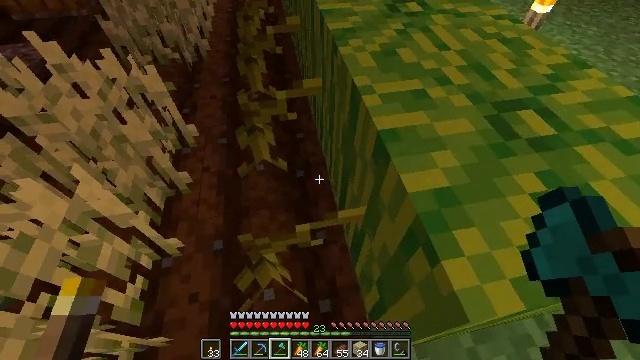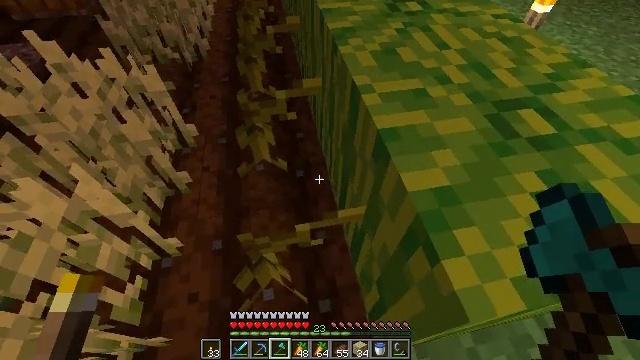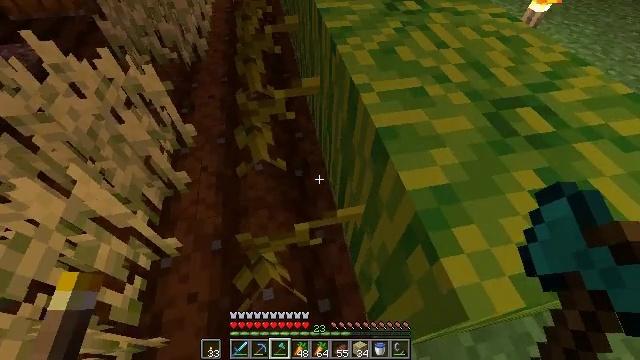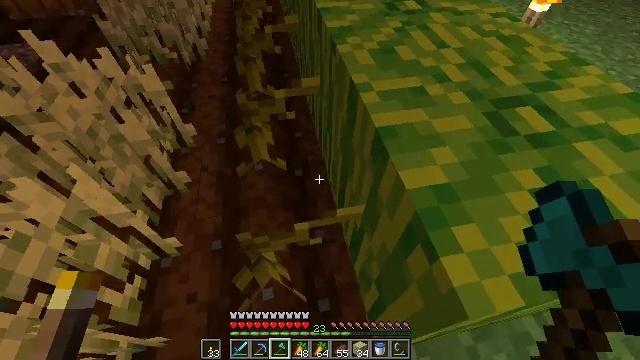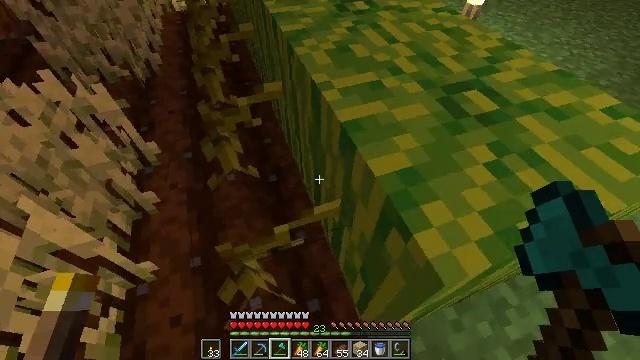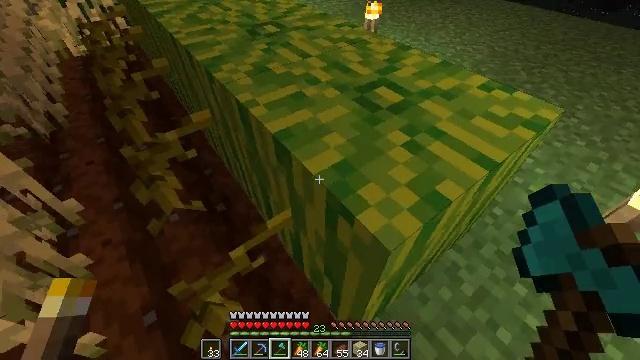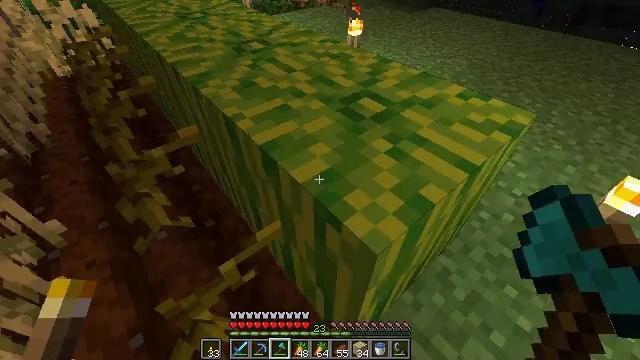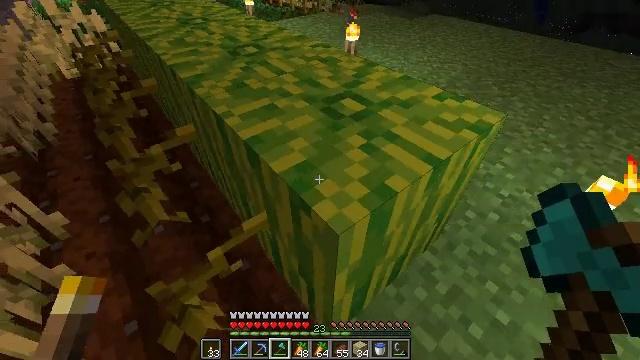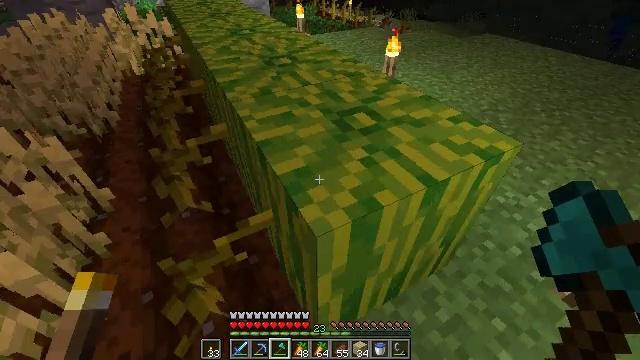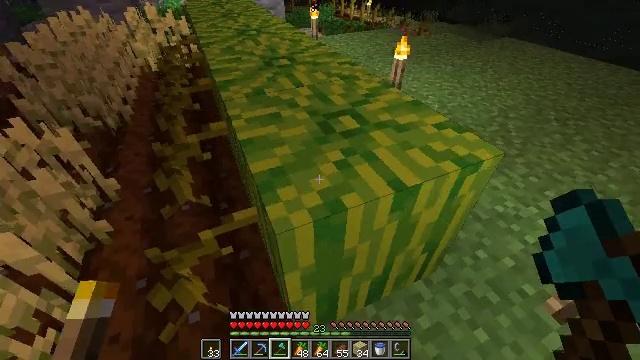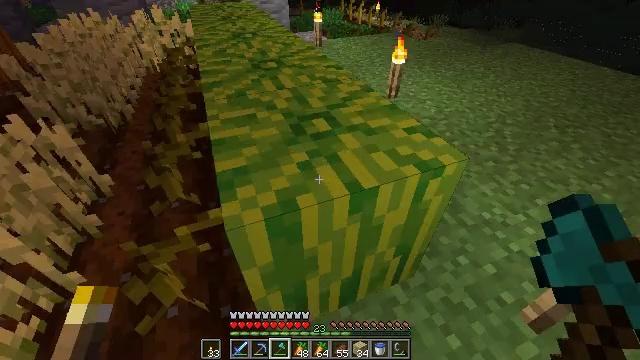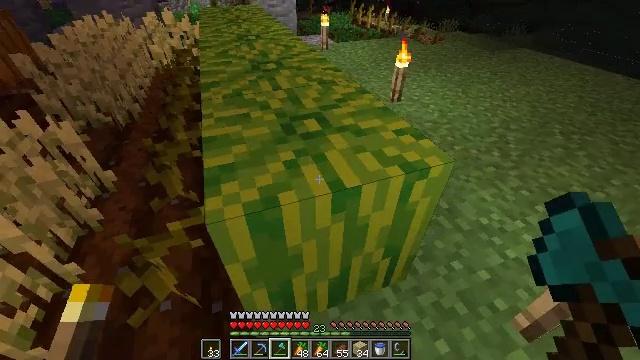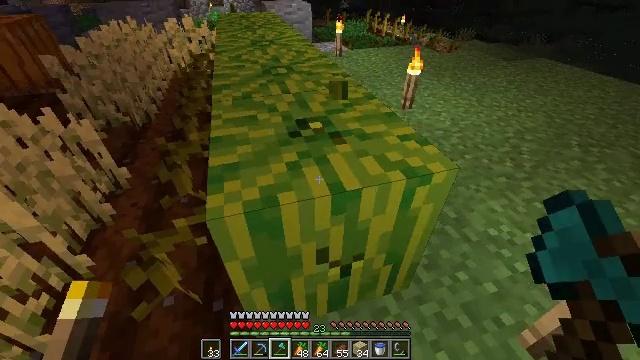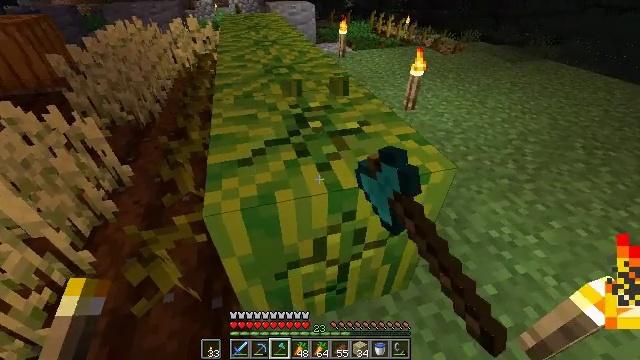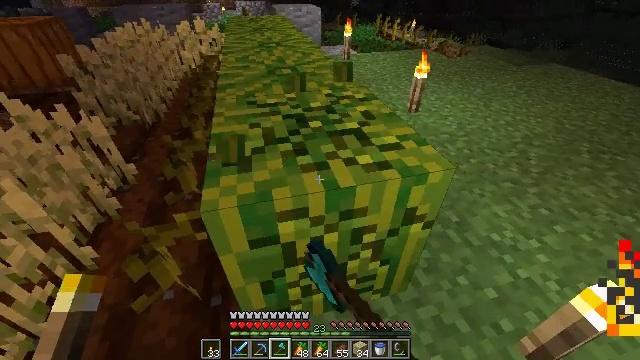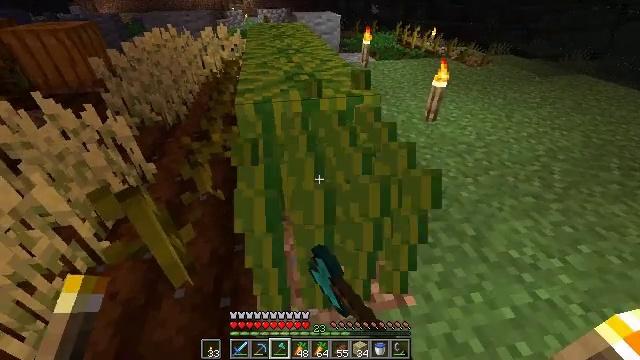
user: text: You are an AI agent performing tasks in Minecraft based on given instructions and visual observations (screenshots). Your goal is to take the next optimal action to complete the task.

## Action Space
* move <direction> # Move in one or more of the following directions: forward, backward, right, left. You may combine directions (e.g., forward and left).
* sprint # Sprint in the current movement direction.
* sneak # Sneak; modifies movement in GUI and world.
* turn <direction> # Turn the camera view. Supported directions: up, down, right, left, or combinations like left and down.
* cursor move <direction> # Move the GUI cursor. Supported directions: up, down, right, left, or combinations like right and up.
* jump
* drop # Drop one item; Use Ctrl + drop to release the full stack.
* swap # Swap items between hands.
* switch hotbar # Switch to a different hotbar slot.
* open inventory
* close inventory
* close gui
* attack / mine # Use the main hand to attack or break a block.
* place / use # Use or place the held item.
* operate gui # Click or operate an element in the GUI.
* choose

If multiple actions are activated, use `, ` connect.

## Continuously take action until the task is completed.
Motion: motion action
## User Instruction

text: Harvest melon from the farm.
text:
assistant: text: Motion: no_op
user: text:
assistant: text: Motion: no_op
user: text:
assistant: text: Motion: no_op
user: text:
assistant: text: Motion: move right, turn right
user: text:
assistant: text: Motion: move right, turn right and up
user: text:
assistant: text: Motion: move right, turn right and up
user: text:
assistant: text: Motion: move right, turn left
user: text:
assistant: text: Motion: move right, turn left and up
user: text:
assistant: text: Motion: move right, turn left
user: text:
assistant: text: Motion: turn left
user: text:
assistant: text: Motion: turn left
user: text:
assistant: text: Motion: turn left and up, attack / mine
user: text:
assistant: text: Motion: attack / mine
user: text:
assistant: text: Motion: turn left, attack / mine
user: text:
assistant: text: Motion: move forward, turn left and up, attack / mine
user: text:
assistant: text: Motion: move forward, turn left, attack / mine
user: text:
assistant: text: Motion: move forward, turn left and up, attack / mine
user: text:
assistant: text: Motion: move forward, attack / mine
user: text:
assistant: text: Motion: move forward, attack / mine
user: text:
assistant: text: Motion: move forward, attack / mine
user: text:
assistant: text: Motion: move forward, turn left, attack / mine
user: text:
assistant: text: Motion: move forward, attack / mine
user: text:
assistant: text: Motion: move forward, attack / mine
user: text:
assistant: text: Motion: move forward, turn left, attack / mine
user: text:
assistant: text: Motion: move forward, turn left and down, attack / mine
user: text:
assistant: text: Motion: move forward, attack / mine
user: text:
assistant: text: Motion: move forward, attack / mine
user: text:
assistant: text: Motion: move forward, attack / mine
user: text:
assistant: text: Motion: move forward, attack / mine
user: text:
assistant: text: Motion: move forward, attack / mine